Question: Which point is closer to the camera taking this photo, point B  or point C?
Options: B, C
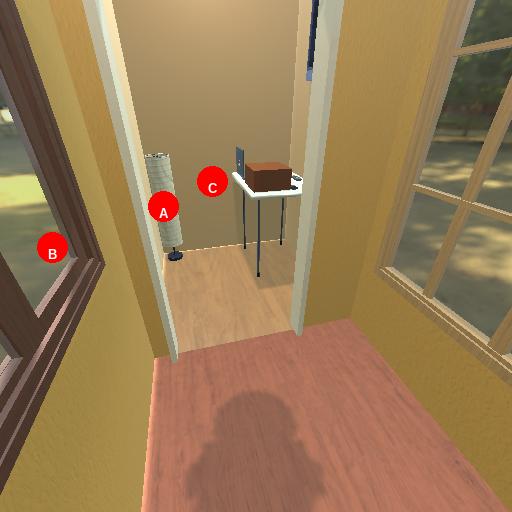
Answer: B